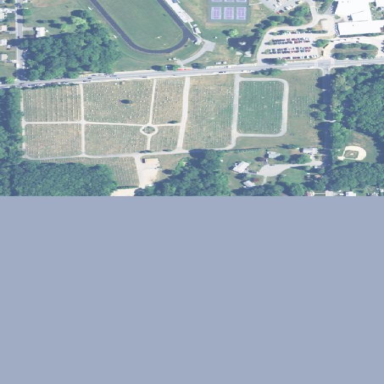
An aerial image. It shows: Cemetery.